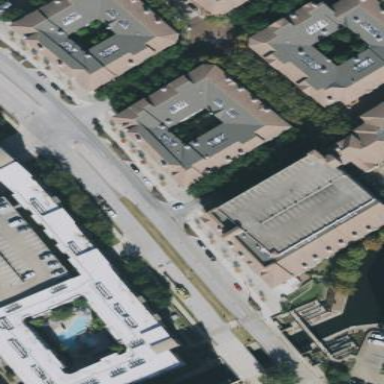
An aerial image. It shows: Multi-storey parking building.